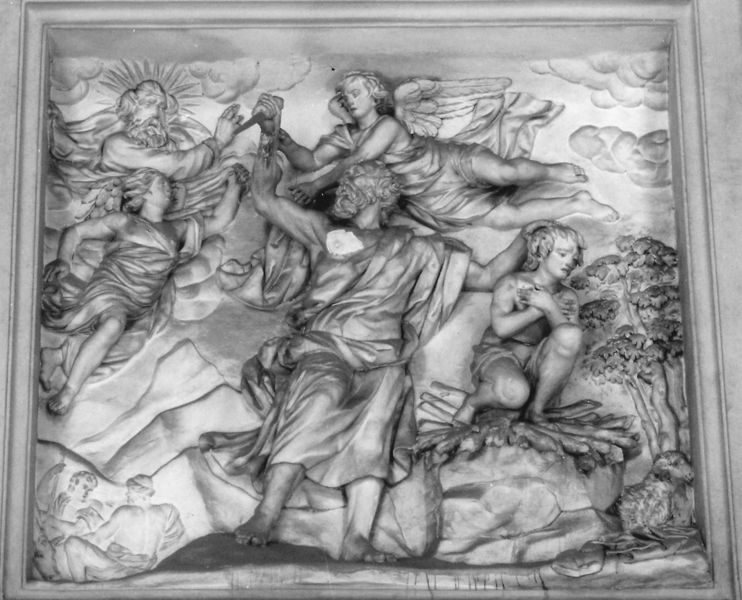
Titel: Die Opferung Isaaks
Künstler: Domenico de Rossi
Standort: Rom, S. Giovanni in Laterano (EU - I - Latium)
Schlagwörter: baum, berg, felsen, flügel, gemälde, gott, himmel, mann, weiß, wolken, landschaft, menschen, frau, grau, holz, marmor, schwarz, wolke, bart, falten, faru, messer, mord, stein, bild, signatur, kirche, gewand, kind, locken, renaissance, engel, relief, berge, lamm, knabe, plastisch, waffe, altar, jüngling, heiligenschein, jesus, dolch, heiliger, heilige, isaak, opfer, töten, heilig, biblisch, sohn, klagen, mamor, abraham, gnade, tötung, opferszene, verhindern, opferng, fegfeuer